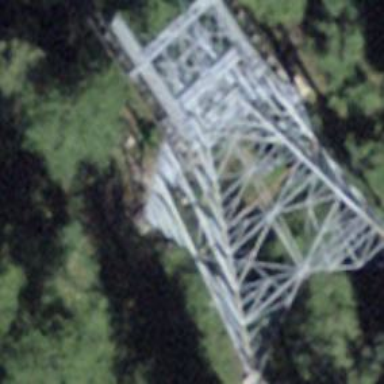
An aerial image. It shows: Pylon for aerialway.